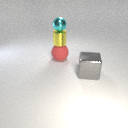
large red rubber sphere below small yellow metal cylinder